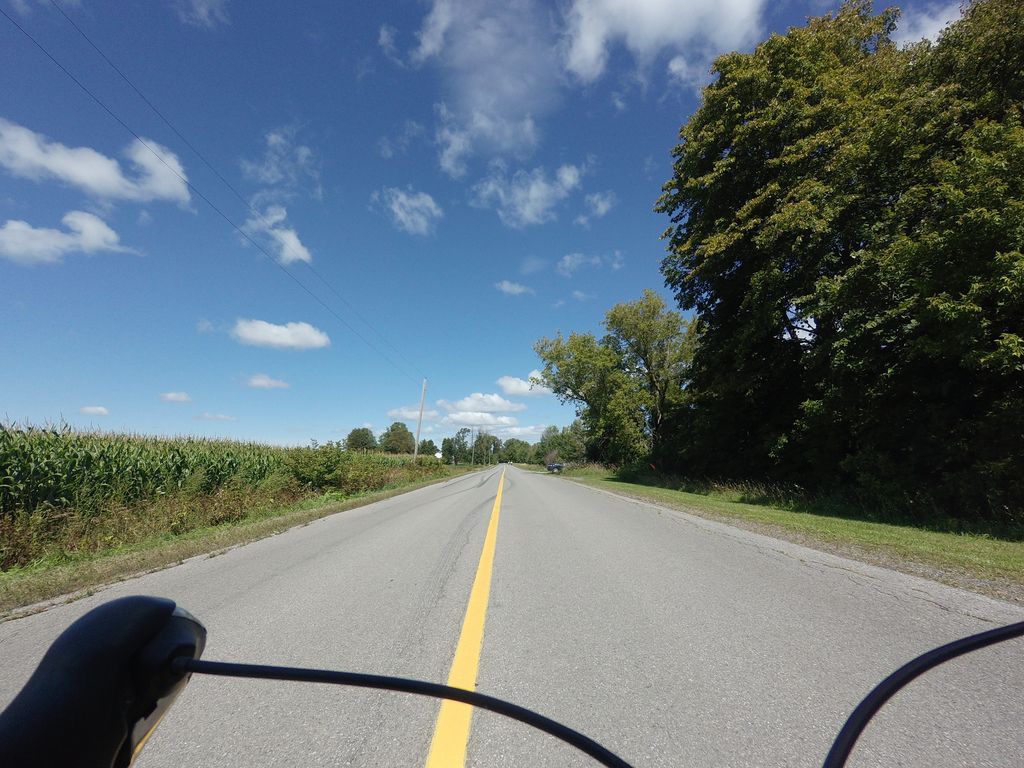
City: ottawa-gatineau